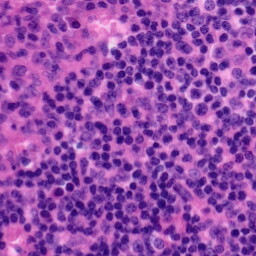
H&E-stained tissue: Tonsil